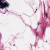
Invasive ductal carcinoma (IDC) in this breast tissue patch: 0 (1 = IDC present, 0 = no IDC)